Field crop: maize
Growth stage: 2
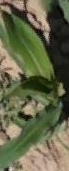
Species: maize